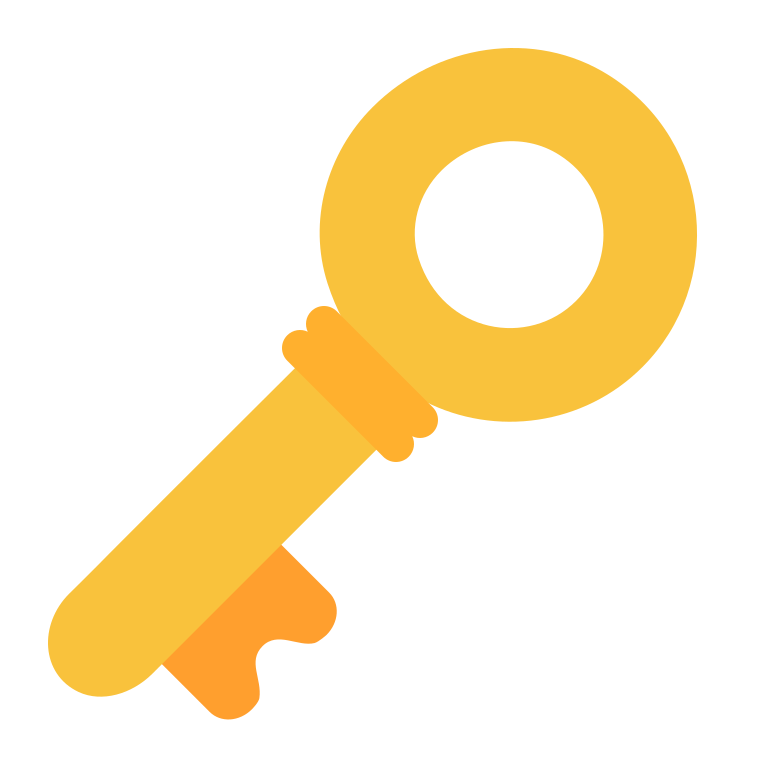
old key flat